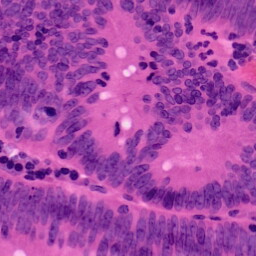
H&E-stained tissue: Colon